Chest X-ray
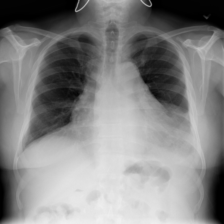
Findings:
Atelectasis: negative
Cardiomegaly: negative
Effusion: negative
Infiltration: negative
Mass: positive
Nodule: negative
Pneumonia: negative
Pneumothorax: negative
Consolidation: positive
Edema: negative
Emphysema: negative
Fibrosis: negative
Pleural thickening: negative
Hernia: negative